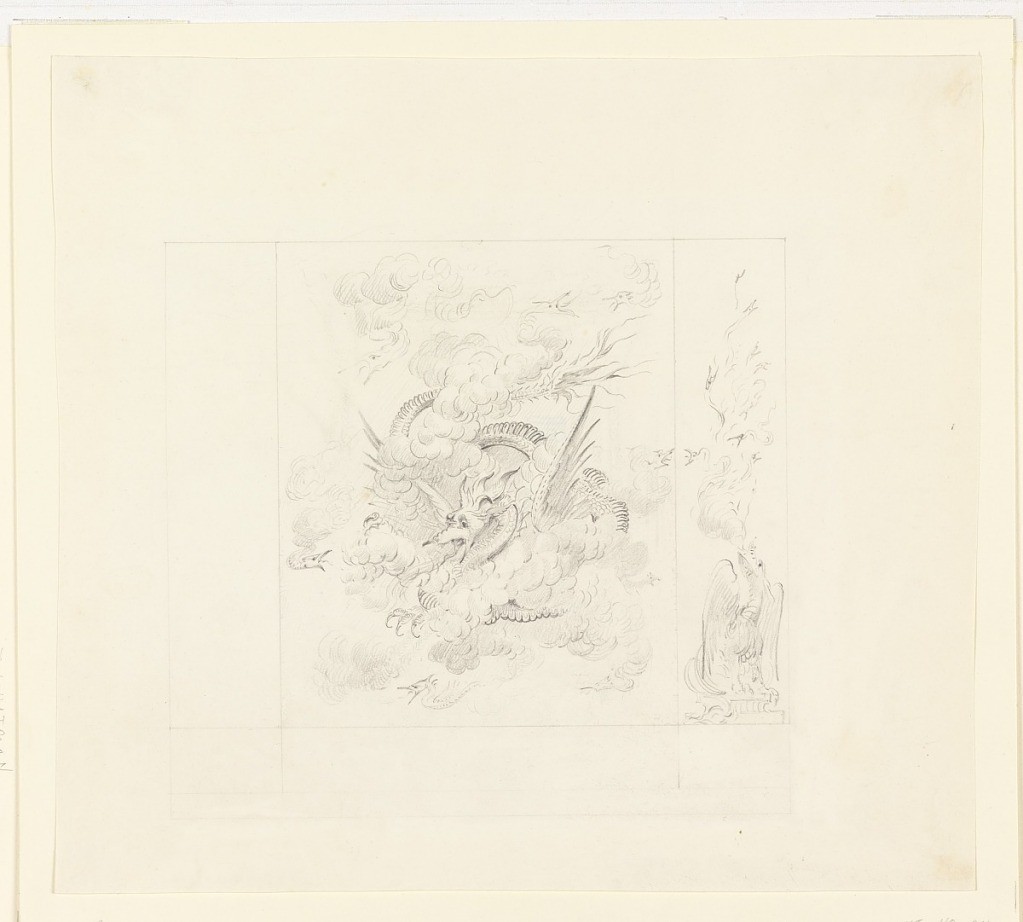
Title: Wall Decoration, Dragons, possibly for Music Room, Royal Pavilion, Brighton
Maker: Frederick Crace, English, 1779–1859
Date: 1815–22
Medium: Graphite on white wove paper
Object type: Drawing
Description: Design for wall decoration, showing a large central panel of dragon with outstretched wings and twisted tail, fiercely breathing fire, and surrounded by smaller dragons. One of the two marrow panels which flank the central, only the one at right is sketched in, its subject, a dragon breathing fire, smaller dragons.